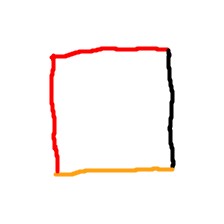
Shape: square